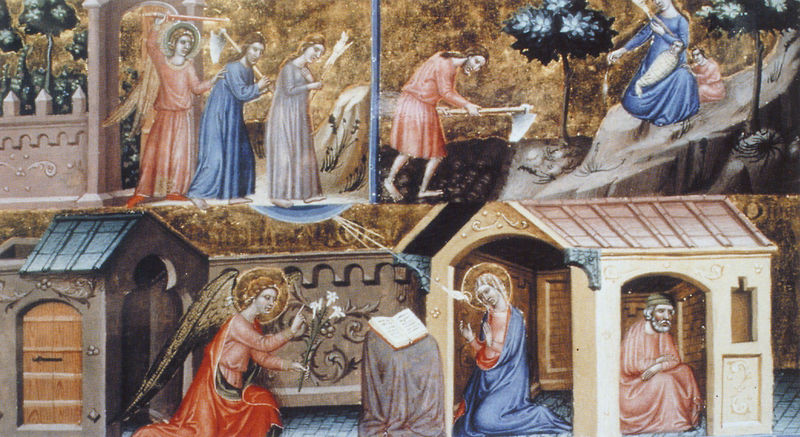
Titel: Canterbury Psalter von Paris
Standort: Herstellungsort: Canterbury, Christ Church (EU - GB)
Institution: Paris, Bibliothèque Nationale
Schlagwörter: blau, felsen, bäume, frauen, grün, blumen, tür, blüte, haus, rot, bibel, gold, kind, bauern, engel, landschft, dächer, mauer, baby, bauer, tor, blumenstrauß, bögen, buch, knien, lilie, heiligenschein, christus, jesus, jesus christus, axt, kniend, mittelalter, stall, heilige, lilien, jünger, maria, madonna, hacke, josef, joseph, verkündigung, säugling, erlöser, madonna mit kind, apostel, gaben, fra angelico, messias, gottessohn, sohn gottes, christkind, engel gabriel, wickelkind, nonnenkopf, christkönig, heilland, erretter, jesus von nazaret